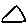
Label: triangle